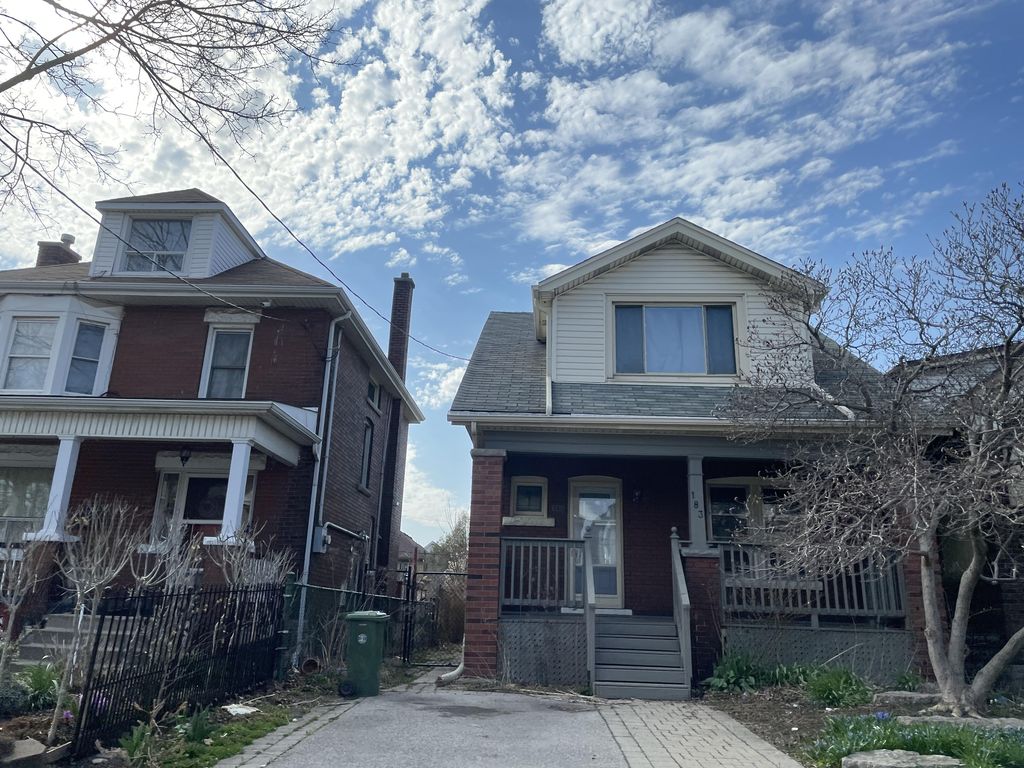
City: hamilton